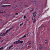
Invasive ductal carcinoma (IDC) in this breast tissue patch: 1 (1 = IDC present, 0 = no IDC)